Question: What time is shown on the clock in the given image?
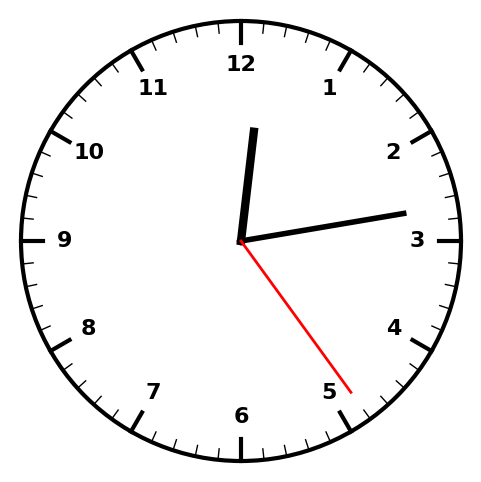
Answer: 12:13:24